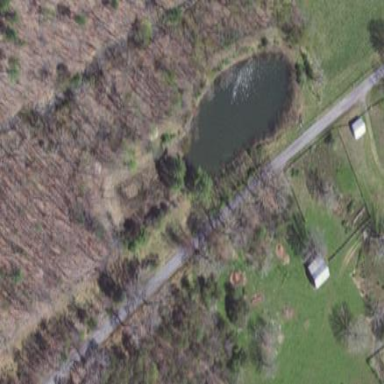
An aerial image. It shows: Pond surrounded by natural water.